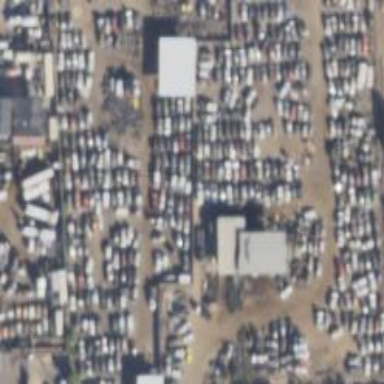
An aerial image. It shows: Industrial area designated as scrap yard.